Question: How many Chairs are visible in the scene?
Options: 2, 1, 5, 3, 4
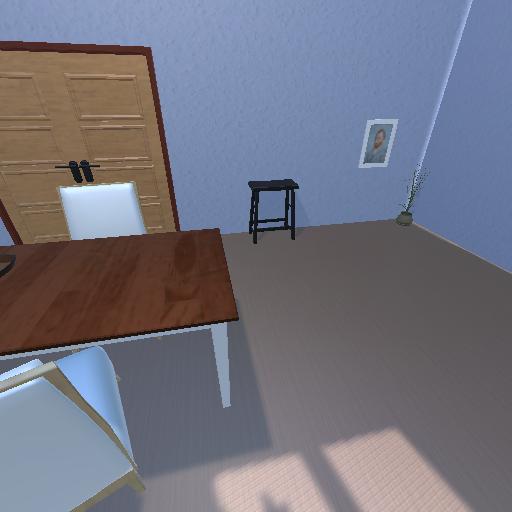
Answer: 2